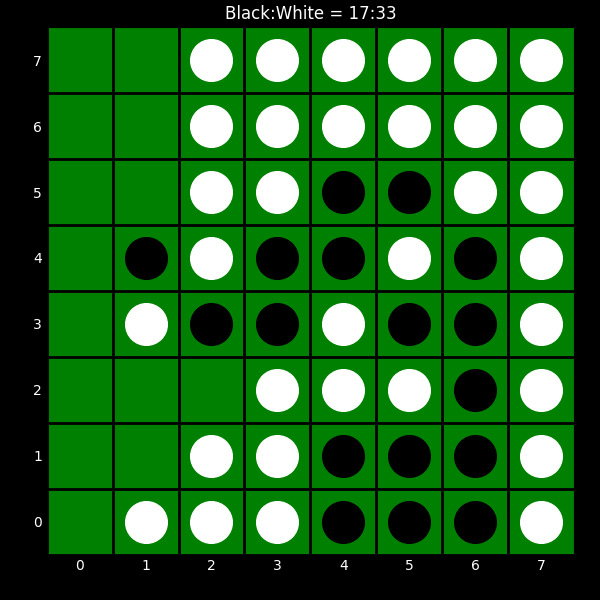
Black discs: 17
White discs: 33